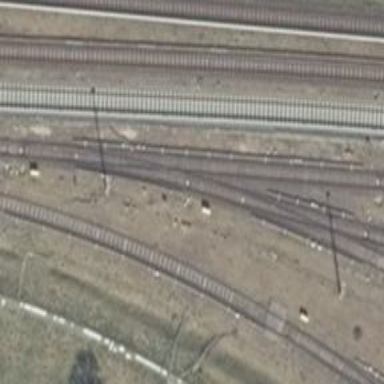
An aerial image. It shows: Yard area with electrified rail tracks.